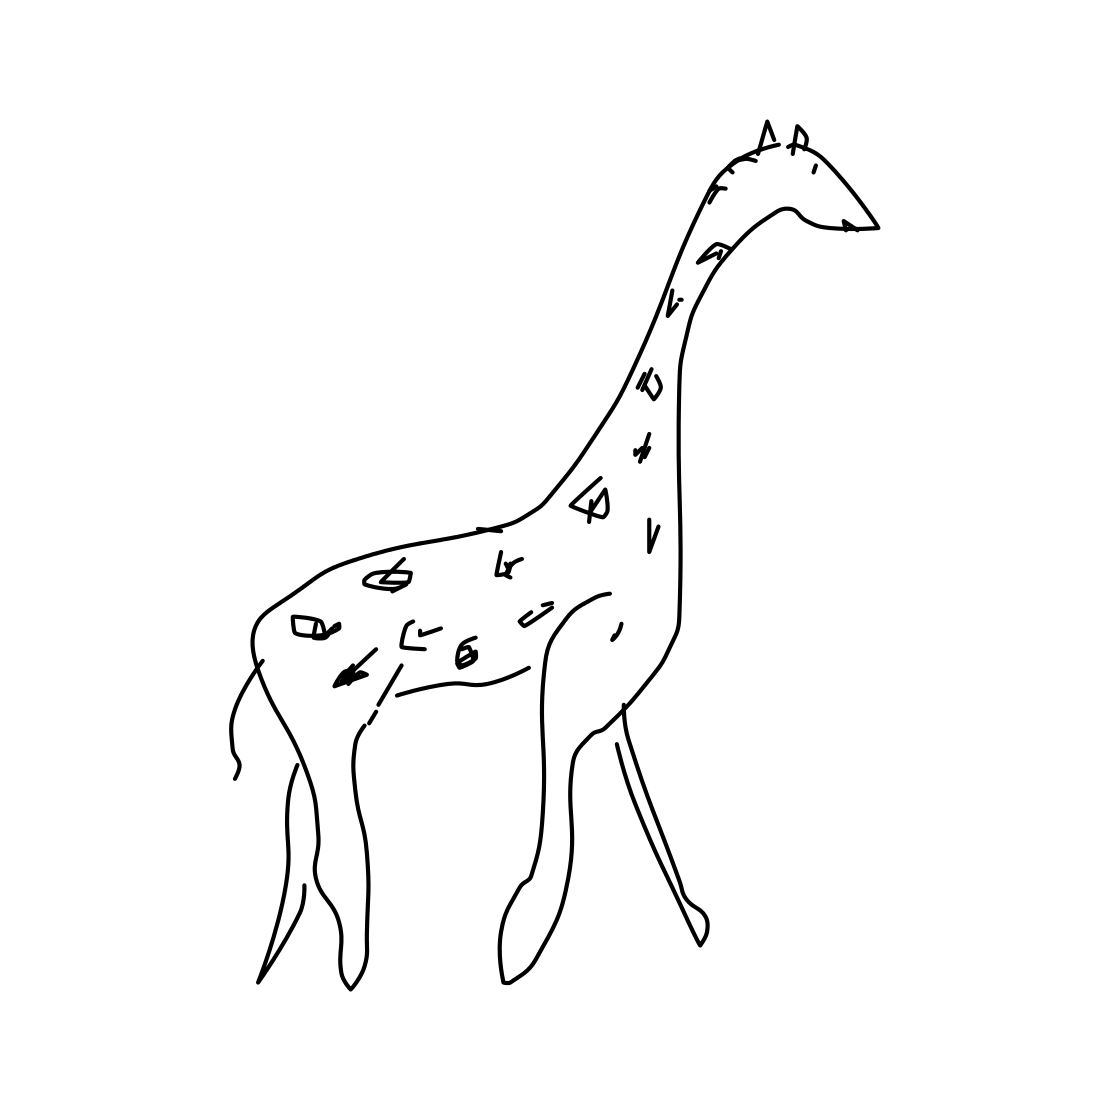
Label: giraffe